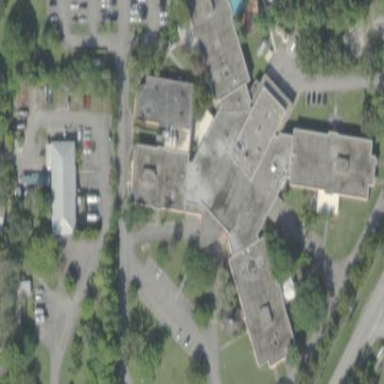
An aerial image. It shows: Hospital building.